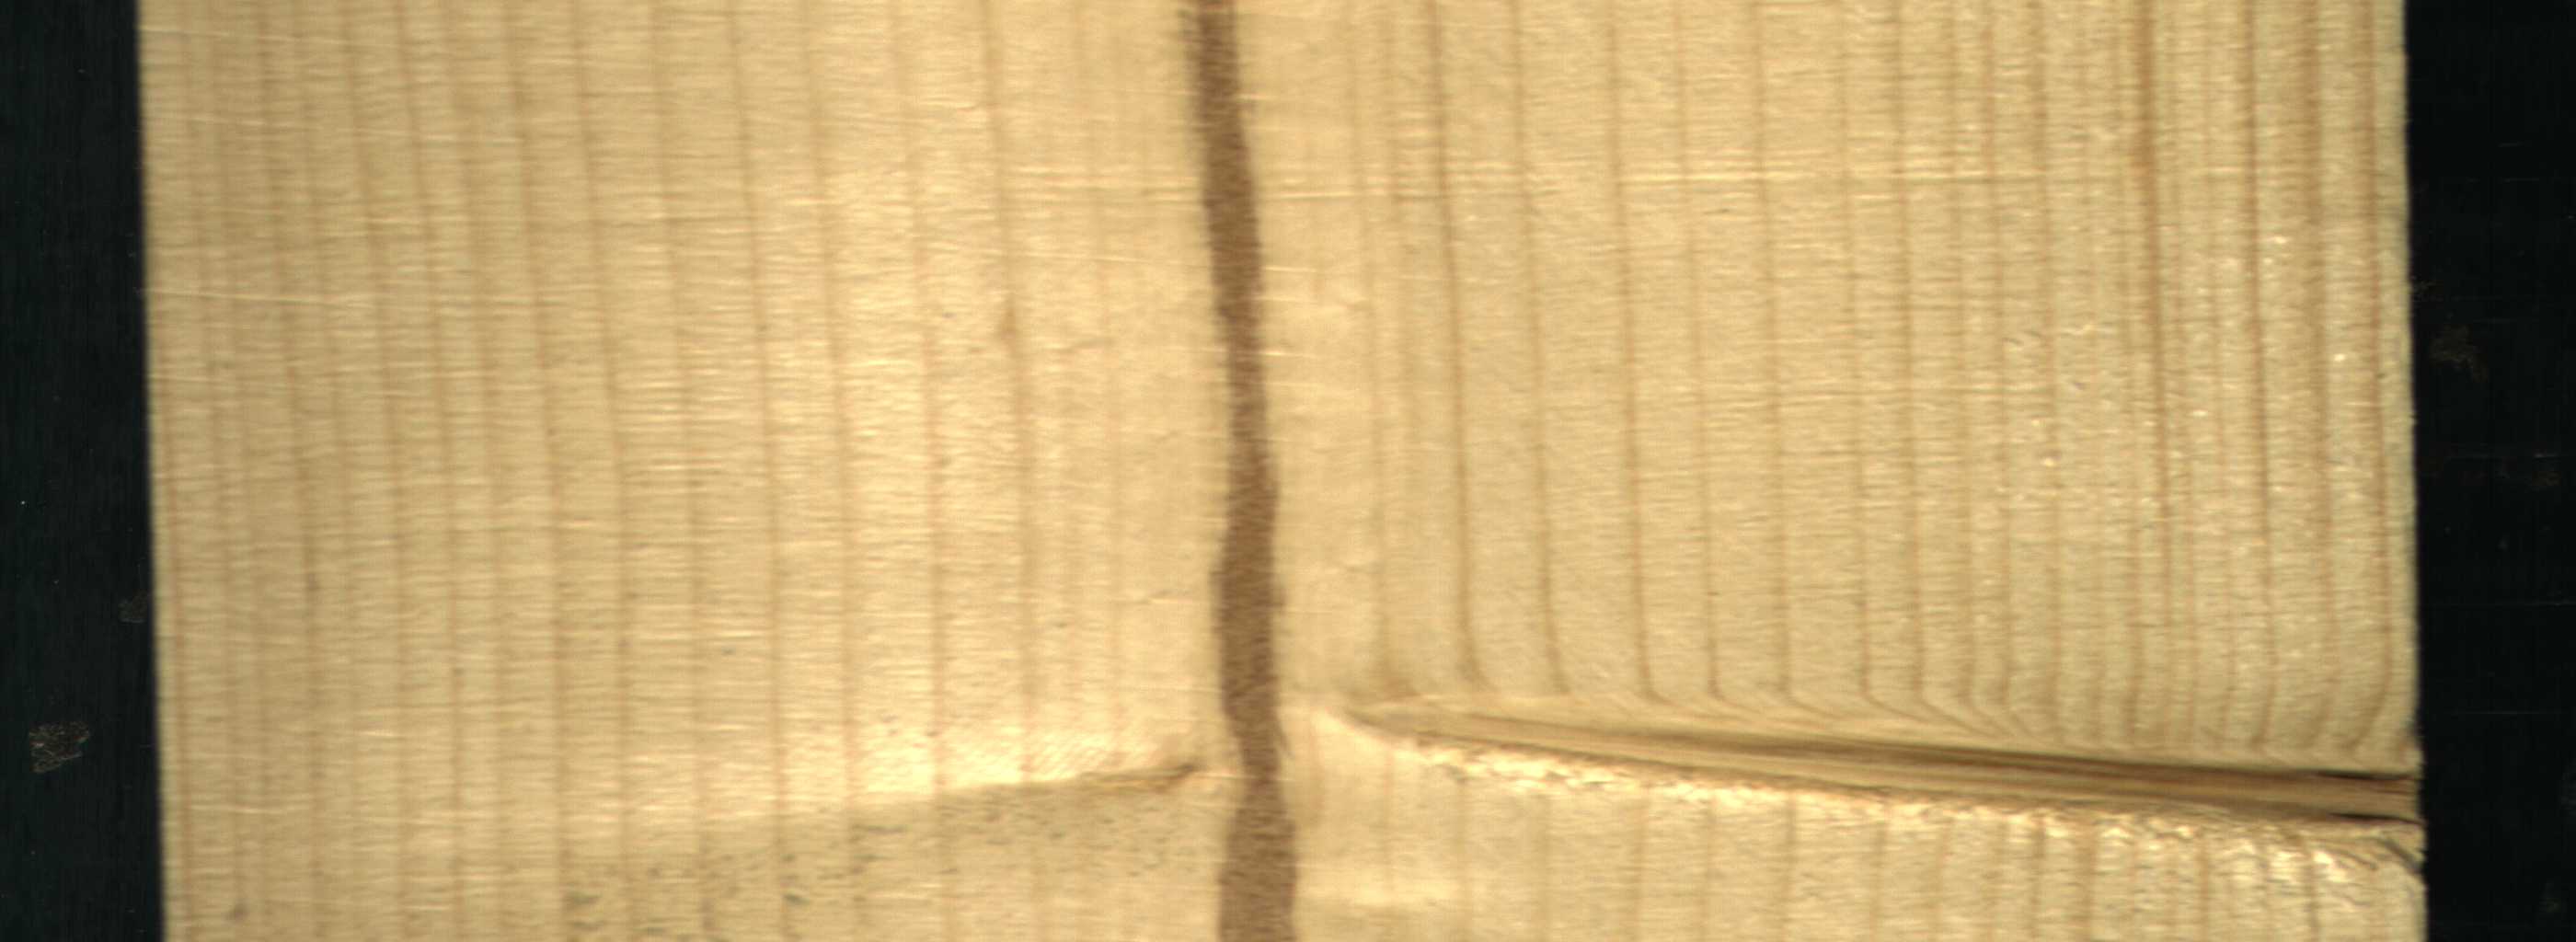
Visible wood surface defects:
Marrow
Live_Knot